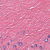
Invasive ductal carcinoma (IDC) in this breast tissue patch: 0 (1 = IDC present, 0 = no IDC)